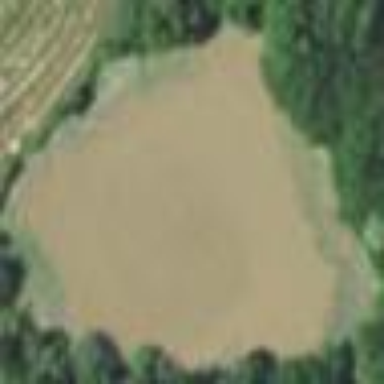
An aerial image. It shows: Peaceful pond surrounded by nature.